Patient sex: M
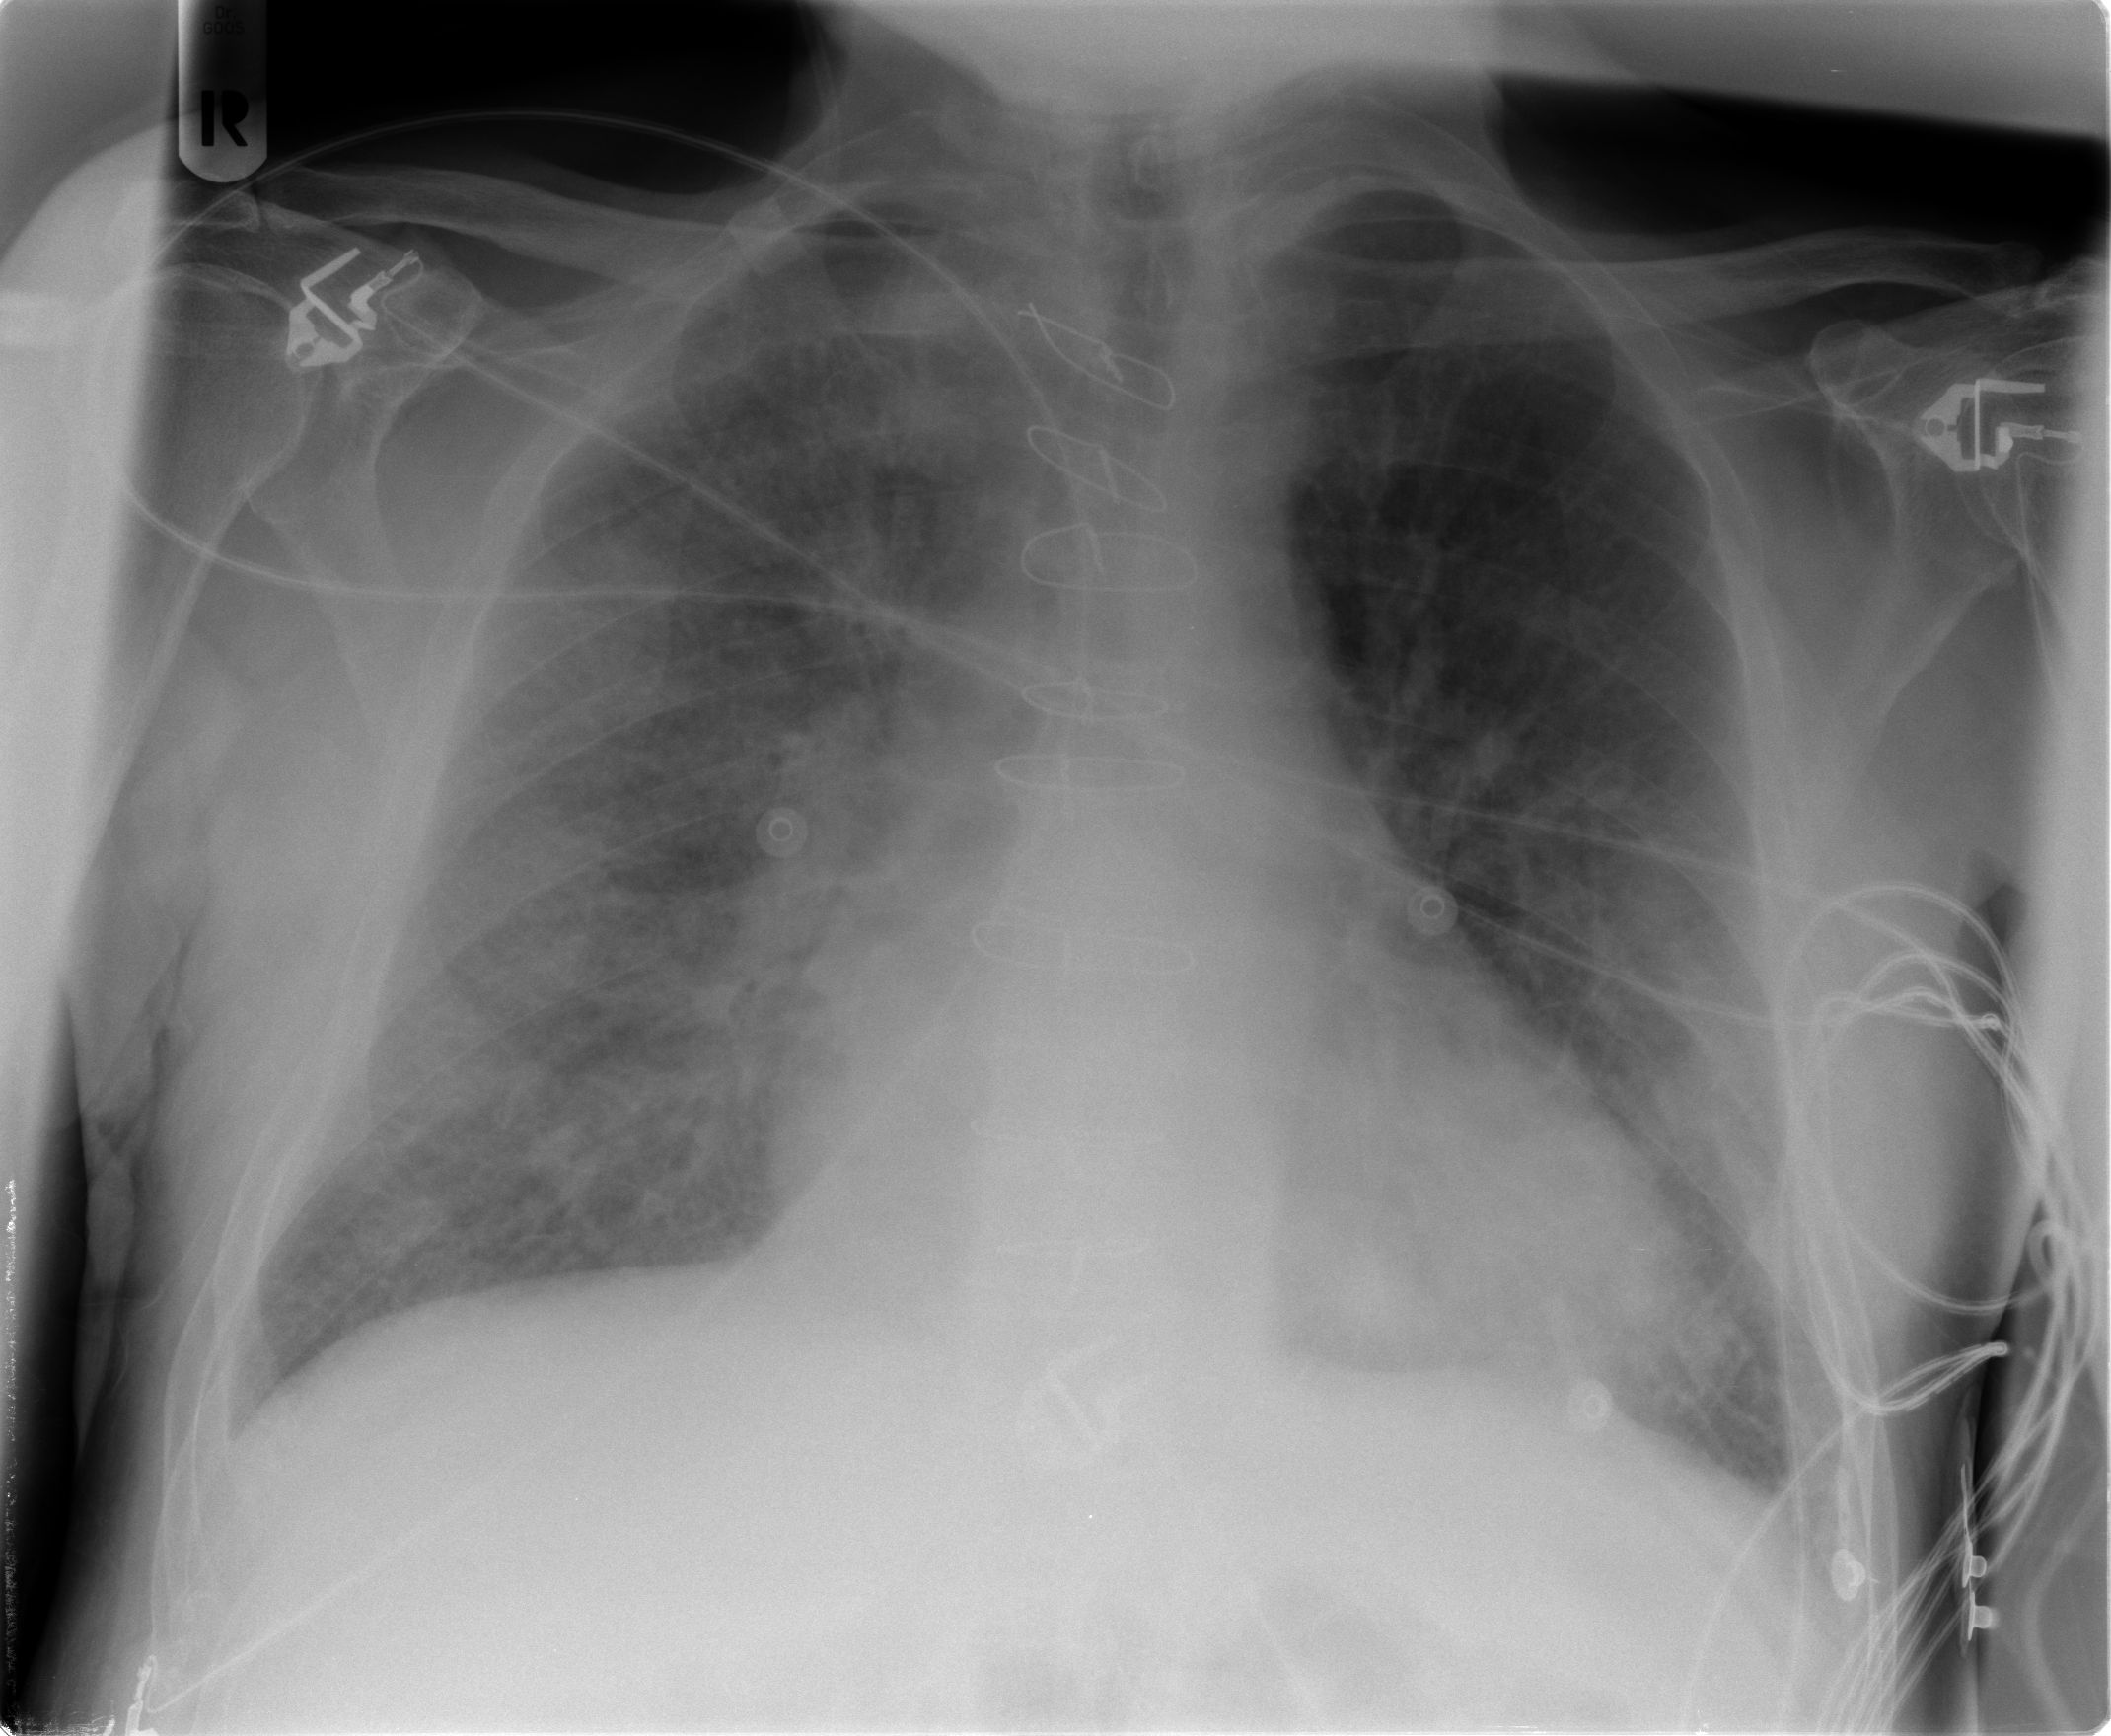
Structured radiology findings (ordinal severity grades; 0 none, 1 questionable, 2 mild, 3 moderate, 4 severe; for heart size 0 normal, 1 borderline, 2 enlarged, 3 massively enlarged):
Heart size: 1
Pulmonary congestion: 3
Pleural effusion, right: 0
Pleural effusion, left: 0
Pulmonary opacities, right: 3
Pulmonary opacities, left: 2
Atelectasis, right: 0
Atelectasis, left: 0